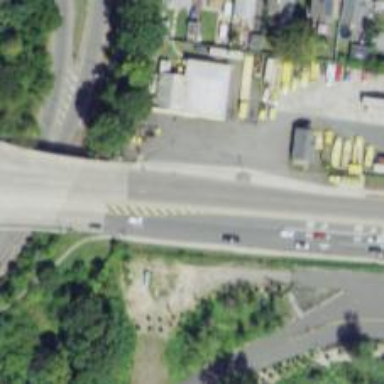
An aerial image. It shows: Junction.